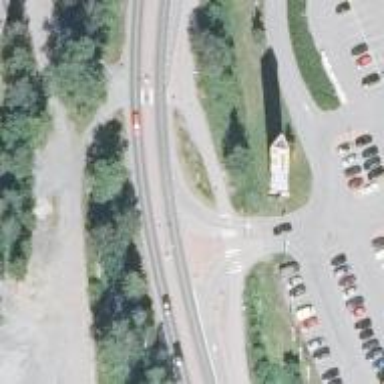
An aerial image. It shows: Crossing road.